Aerial crown-view tile of a tropical tree (Barro Colorado Island, Panama), acquired 20250317:
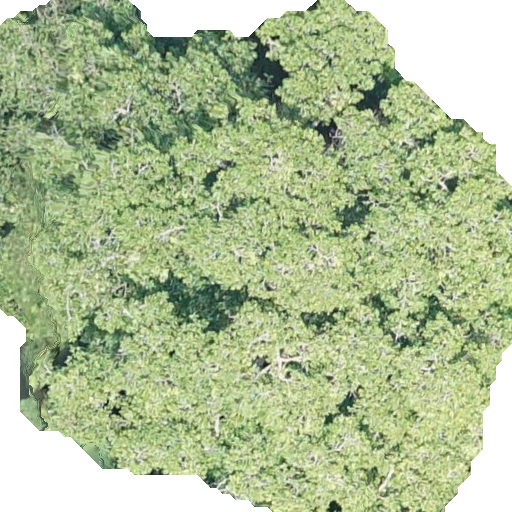
Species: Ficus obtusifolia
GBIF accepted scientific name: Ficus obtusifolia
Crown area: 353.113 m²